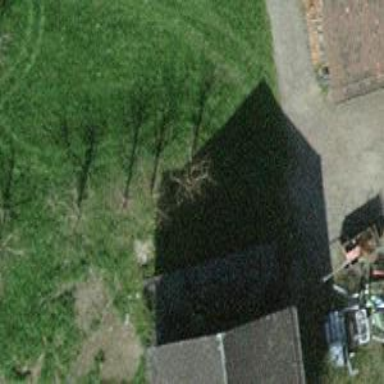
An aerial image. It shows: Broadleaved tree with lush leaves.